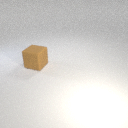
large brown rubber cube